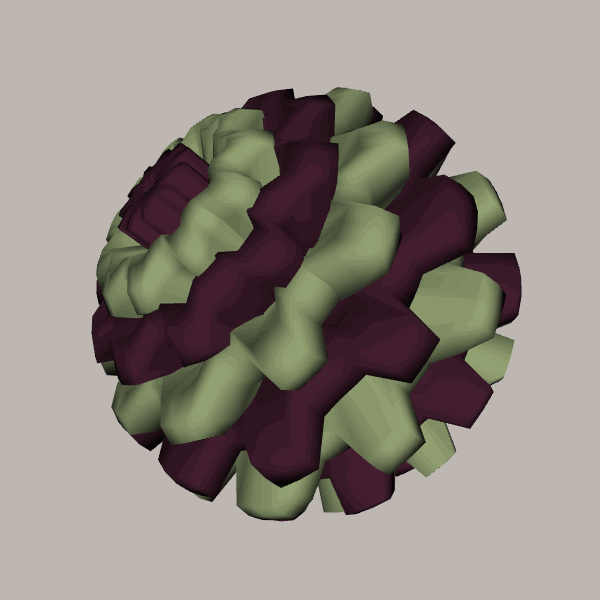
Background: light